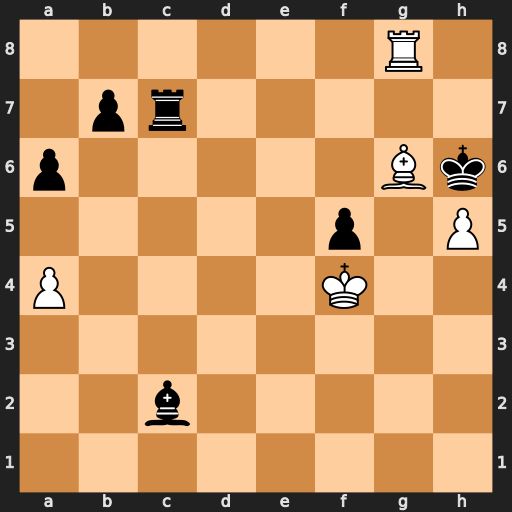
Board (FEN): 6R1/1pr5/p5Bk/5p1P/P4K2/8/2b5/8
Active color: w
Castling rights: -
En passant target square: -
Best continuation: Rh8+ Kg7 Rh7+ Kf6 Rxc7